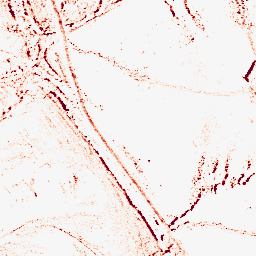
Category: morphological
Decomposition family: morphological_rect
Decomposition parameters: operation: opening
width: 5
height: 3
Upsampling method: regularized
Upsampling parameters: scale: 2
lambda_reg: 0.01
Upsampling scale: 2